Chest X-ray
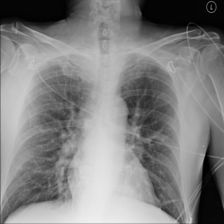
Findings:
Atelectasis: negative
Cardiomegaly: negative
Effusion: negative
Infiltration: negative
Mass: negative
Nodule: negative
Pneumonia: positive
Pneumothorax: negative
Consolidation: negative
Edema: negative
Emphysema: negative
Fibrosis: negative
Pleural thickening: negative
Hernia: negative